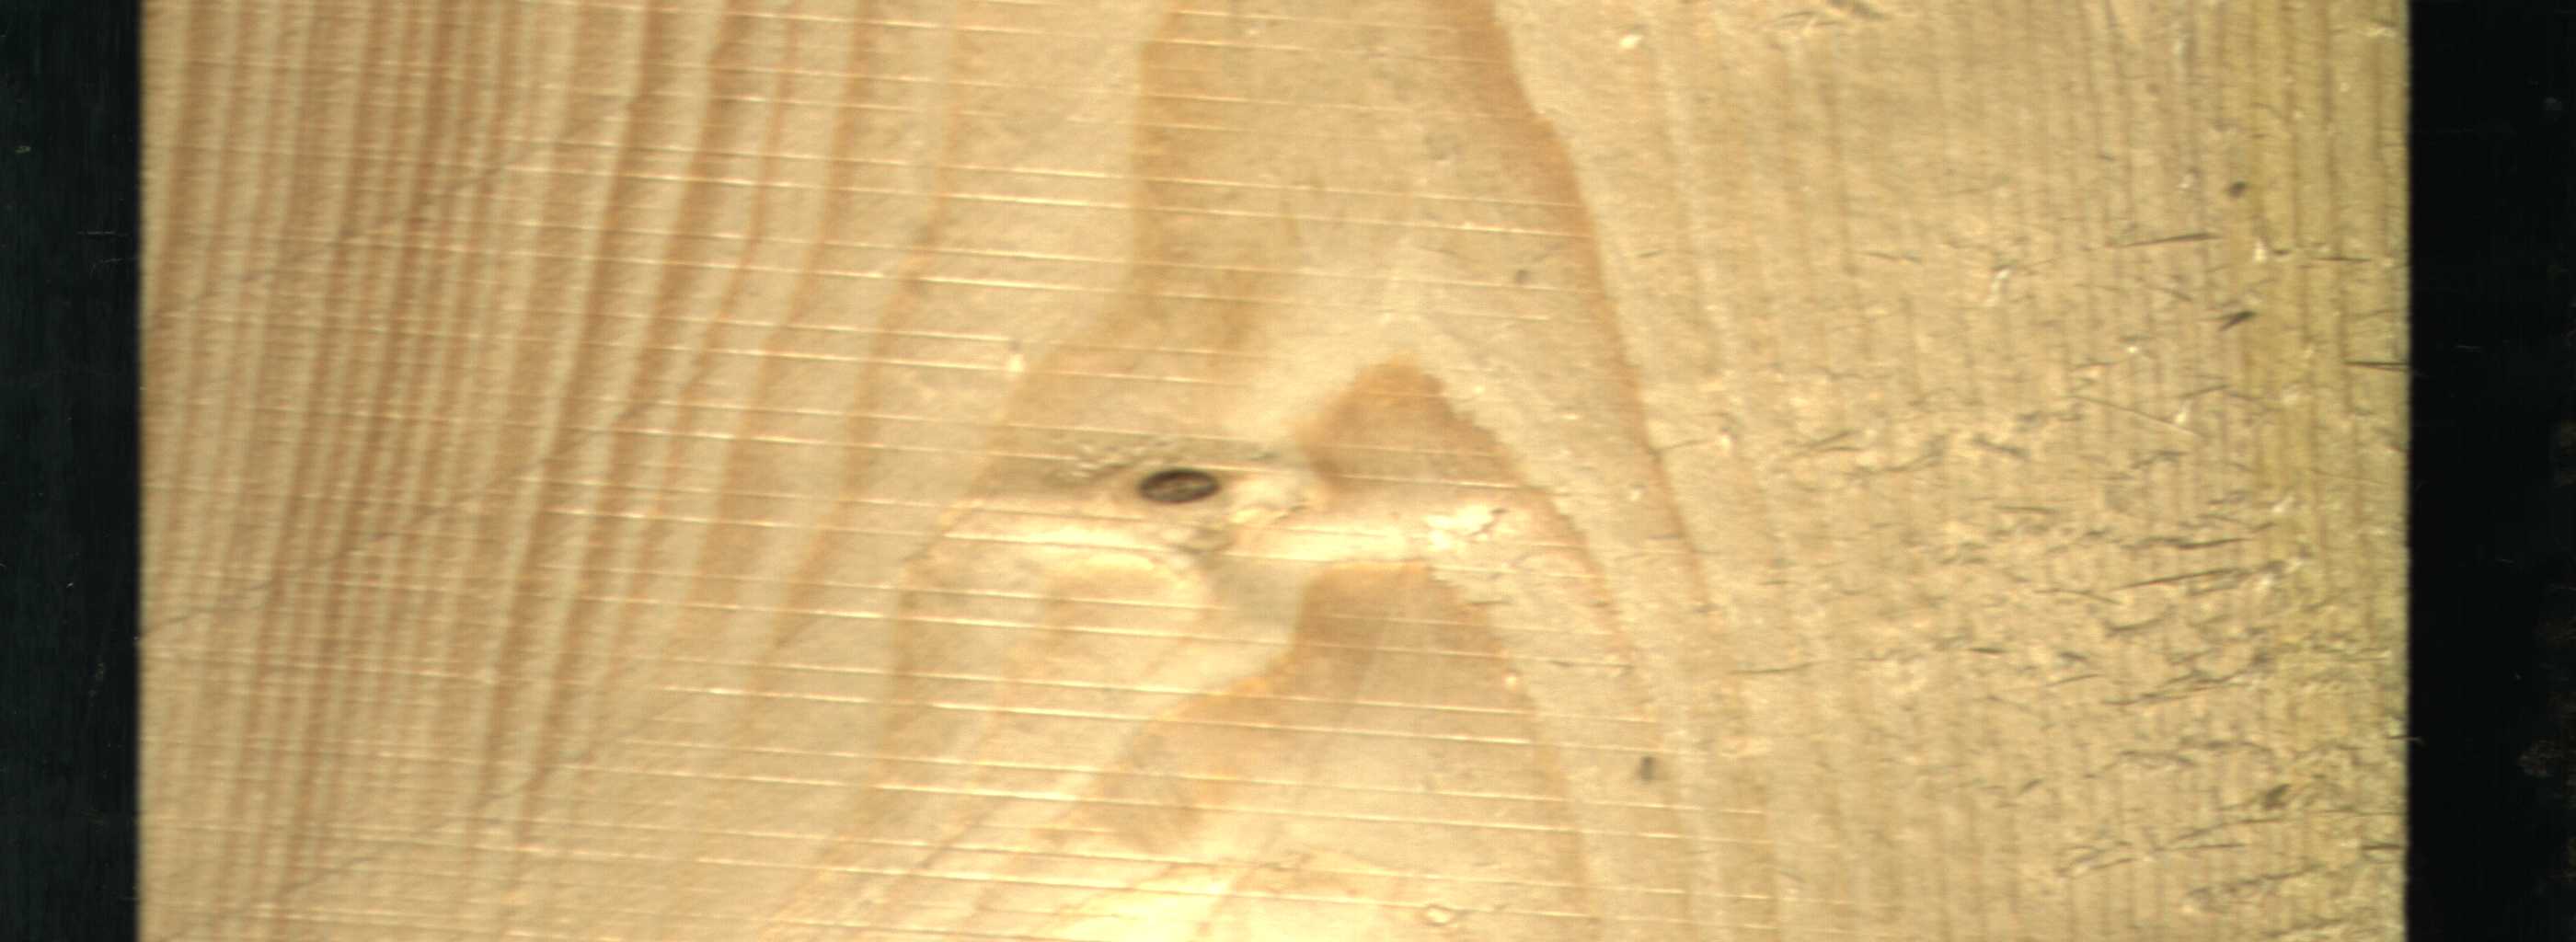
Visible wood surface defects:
Live_Knot